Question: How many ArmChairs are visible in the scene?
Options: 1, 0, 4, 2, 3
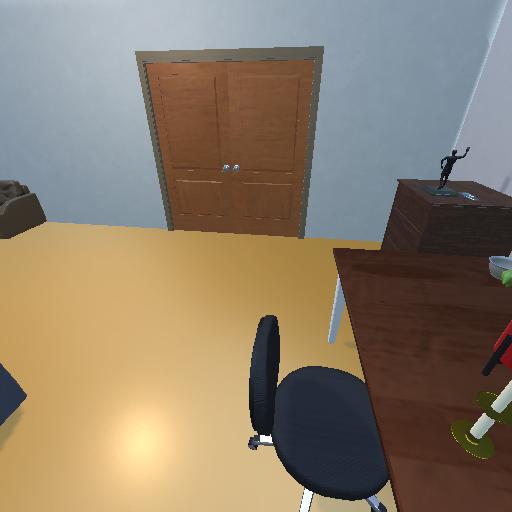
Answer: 1